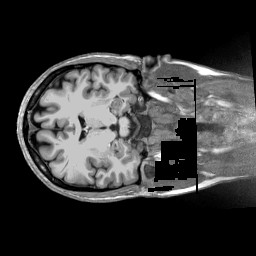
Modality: T1w
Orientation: axial
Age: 33
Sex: female